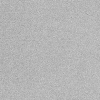
Atmospheric dust classification: dusty